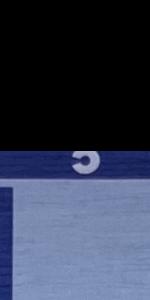
Label: Empty